Question: I'm generating examples with <URL> outputs automatically, similar to how 'matplotlib' figures are captured.
A screenshot of my current progress is below. Notice the captured 'Out' shows string or byte representations of the figures.
I would like the 'Out' to be an image/svg.
---
<URL>
---
I've investigated the following:
- 'graphviz'<URL>
---
(2020-11-26): Adding a '_repr_html_' that wraps the graphviz's '_repr_svg_' method seems like the shortest route. I implemented a rough version:

---
Here is the code for what I have tried already:
'''
# File: examples/plot_graphviz_svg.py
"""
==================================================
Capturing the output of Graphviz in Sphinx-Gallery
==================================================
This is a quick demo trying to capture the SVG output
from Graphviz and embed it in a Sphinx Gallery.
"""
import graphviz
dig = graphviz.Digraph('G', filename='hello.gv')
dig.edge('hello', 'world')
dig._repr_svg_()
# %%
# The first output should be above, the next should appear below:
dig2 = graphviz.Digraph('G2', filename="hello2.gv")
dig2.edge('world', 'hello')
dig.pipe()
'''
A minimal 'sphinx' 'conf.py':
'''
project = 'sphinx-graphviz-svg'
copyright = '2020, Alexander L. Hayes'
author = 'Alexander L. Hayes'
release = '0.0.1'
extensions = [
'sphinx_gallery.gen_gallery',
]
templates_path = ['_templates']
exclude_patterns = []
html_theme = 'alabaster'
html_static_path = ['_static']
'''
And a minimal 'index.rst' linking to an Example Gallery:
'''
Welcome to sphinx-graphviz-svg's documentation!
===============================================
.. toctree::
:hidden:
:maxdepth: 1
:caption: Example Gallery
auto_examples/index
'''
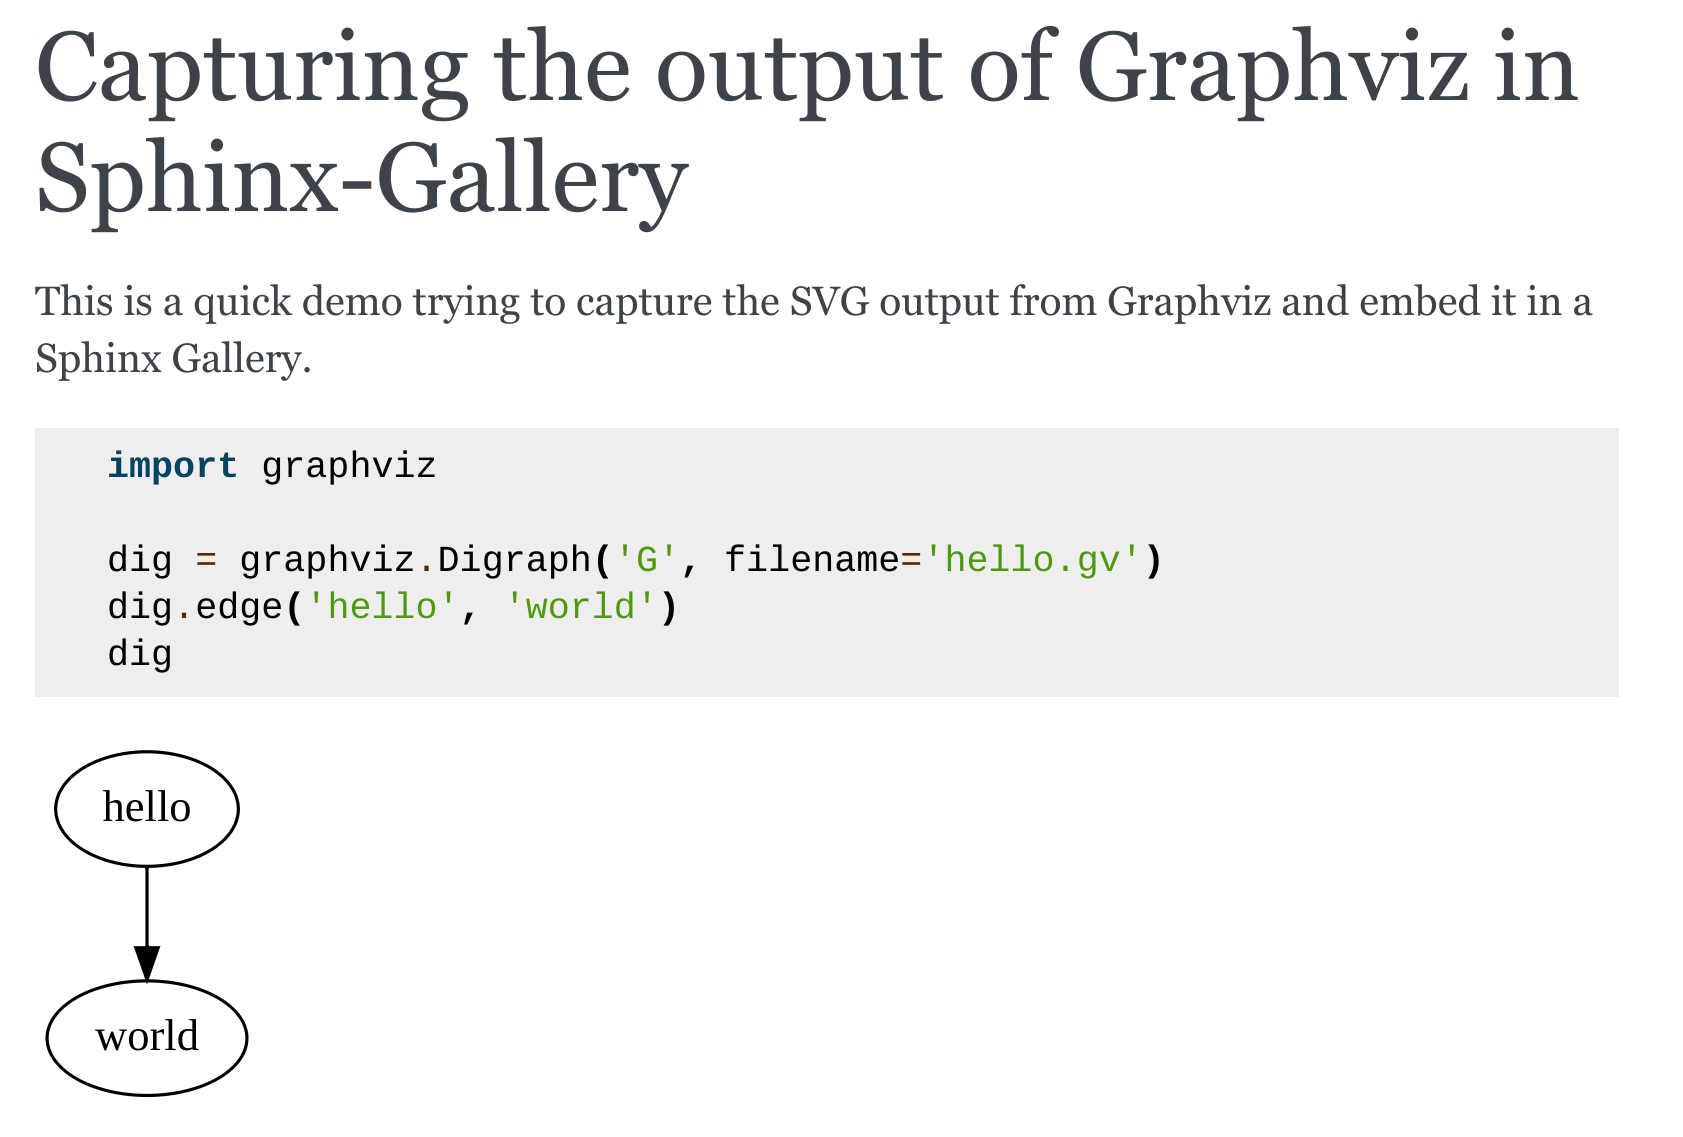
Answer: I have an open pull request in the <URL>.
If you're impatient, here is one possibility with a fairly small wrapper:
'''
class PlotGraphviz:
def __init__(self, dot_string):
self.dot_string = dot_string
def _repr_html_(self):
return graphviz.Source(self.dot_string)._repr_svg_()
'''
This will be cleaner assuming the pull request is merged in the future.
For now:
'''
# File: examples/plot_graphviz_svg.py
"""
==================================================
Capturing the output of Graphviz in Sphinx-Gallery
==================================================
This is a quick demo trying to capture the SVG output
from Graphviz and embed it in a Sphinx Gallery.
"""
import graphviz
class PlotGraphviz:
def __init__(self, dot_string):
self.dot_string = dot_string
def _repr_html_(self):
return graphviz.Source(self.dot_string)._repr_svg_()
# %%
# First example:
dig = graphviz.Digraph()
dig.edge("hello", "world")
PlotGraphviz(str(dig))
# %%
# More info ...
'''
:
---
<URL>